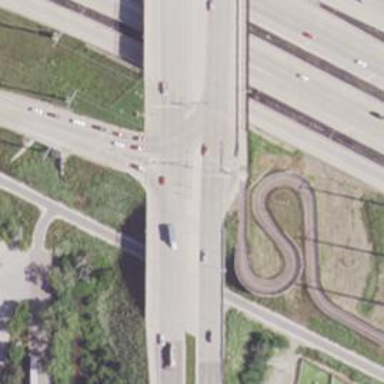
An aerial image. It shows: Primary highway bridge with dual carriageways.